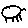
Label: cat